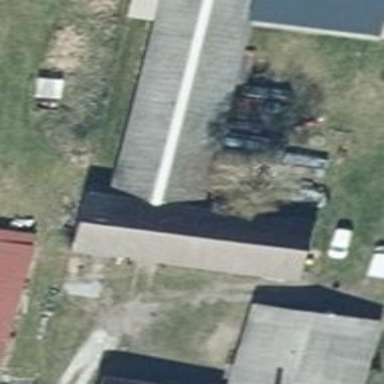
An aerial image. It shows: Gabled building with light gray roof. The roof orientation is along the building.